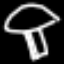
Label: mushroom